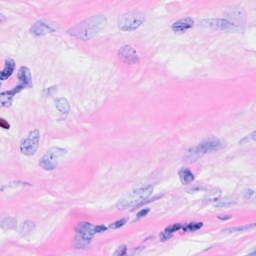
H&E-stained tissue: Breast